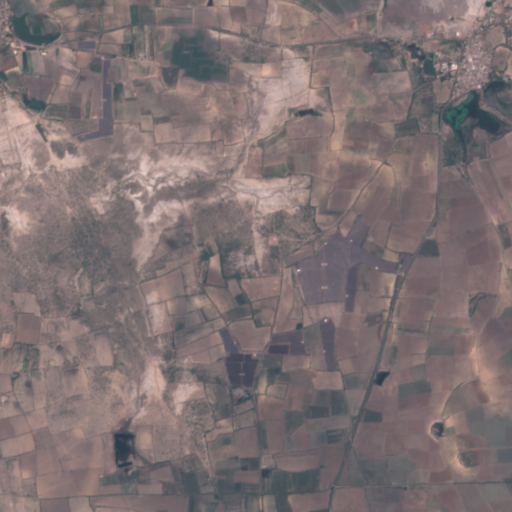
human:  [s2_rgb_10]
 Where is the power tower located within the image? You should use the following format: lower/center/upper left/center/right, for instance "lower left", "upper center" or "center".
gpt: There is no power tower in the image.